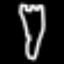
Label: fork